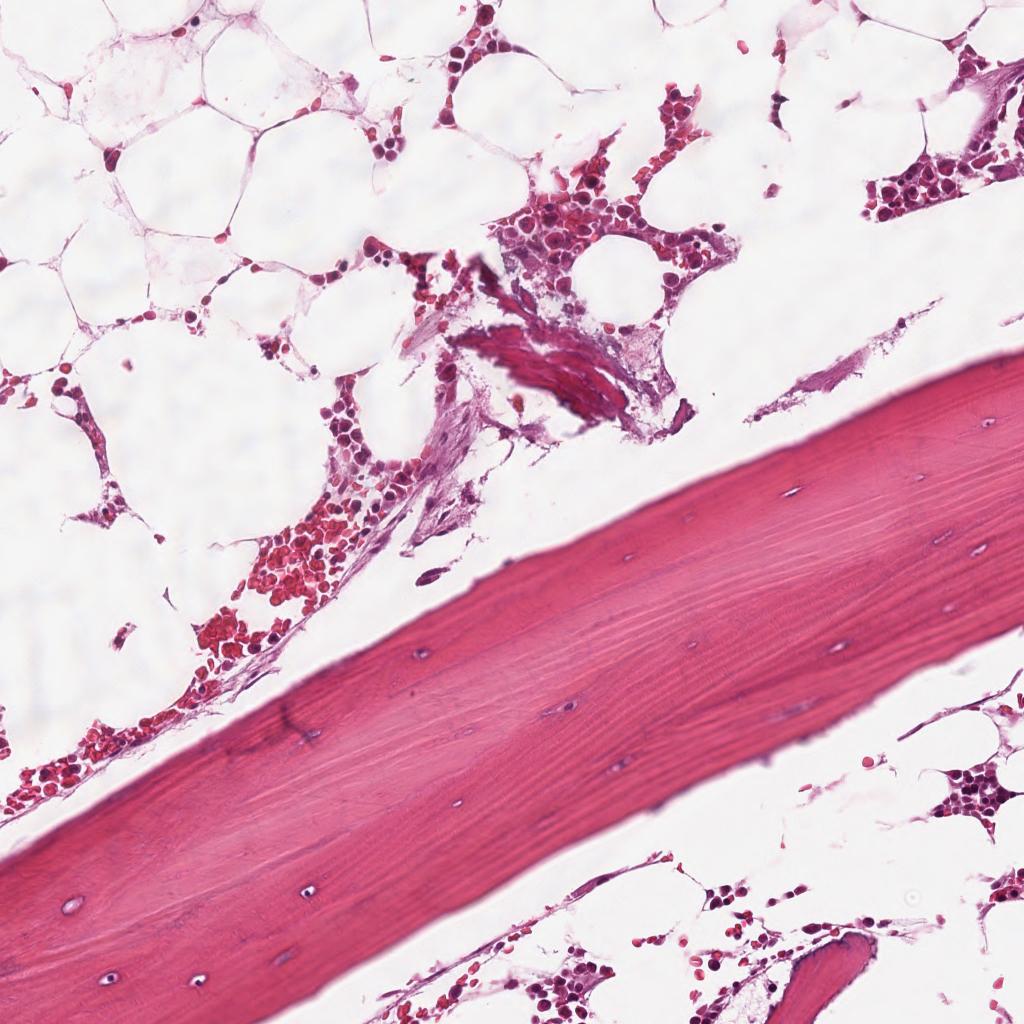
Label: Non-Tumor